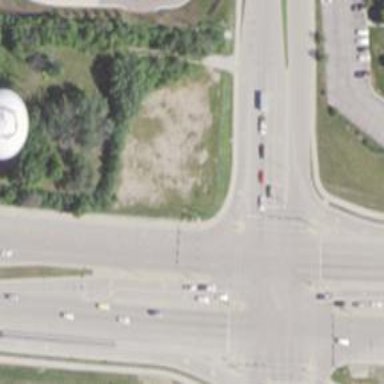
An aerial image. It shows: Asphalt footway with marked crossing.